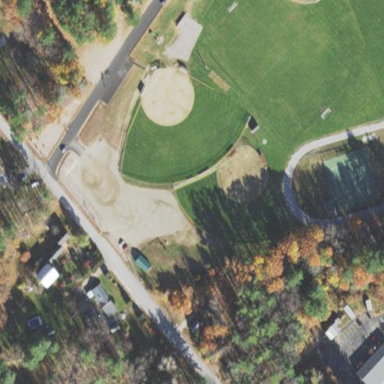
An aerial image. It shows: Softball pitch for leisure and sport activities.